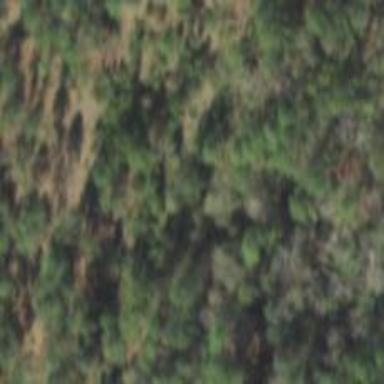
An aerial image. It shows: Woodland with needle-leaved trees.